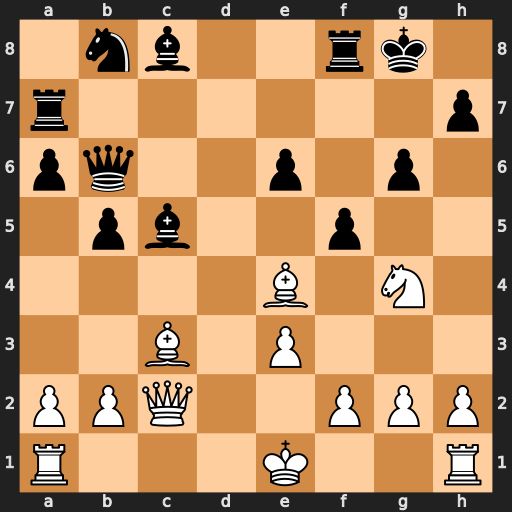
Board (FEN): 1nb2rk1/r6p/pq2p1p1/1pb2p2/4B1N1/2B1P3/PPQ2PPP/R3K2R
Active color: w
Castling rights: KQ
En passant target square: -
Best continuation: Nh6#